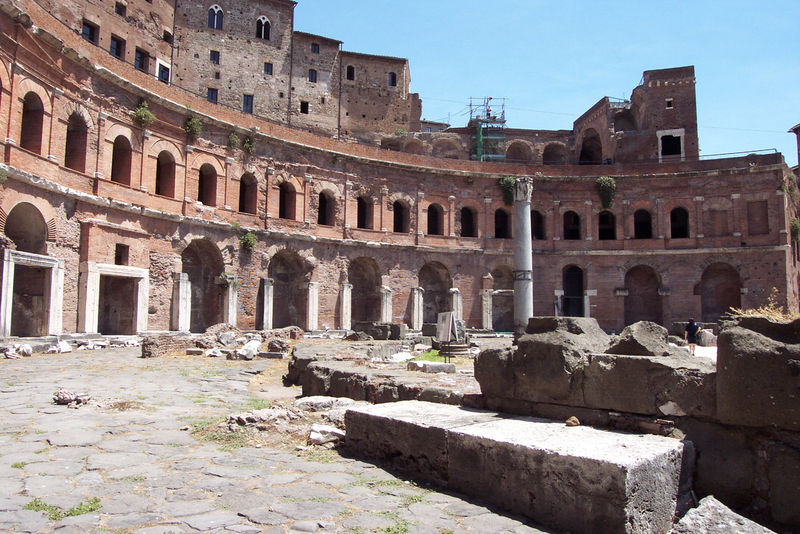
Titel: Märkte des Trajan
Standort: Rom, Trajansforum (EU - I - Latium)
Schlagwörter: blau, himmel, fenster, marmor, säule, dach, gebäude, haus, rot, architektur, stein, steine, häuser, theater, rund, bogen, italien, pflaster, ziegel, platz, pilaster, rundbogen, tor, arena, bögen, ruine, gerüst, antike, arkaden, rom, photo, halbrund, gesims, antik, quadersteine, forum romanum, baustelle, nischen, rundbau, archäologie, amphitheater, kollosseum, blöcke, türsturz, itaöien, amphiteater